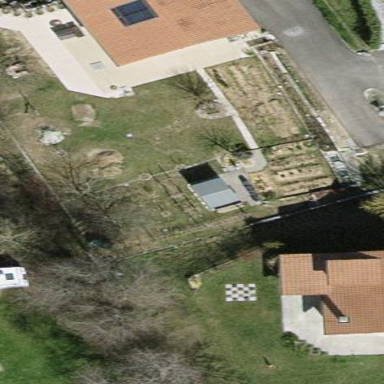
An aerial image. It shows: Vegetable garden in the leisure land area.